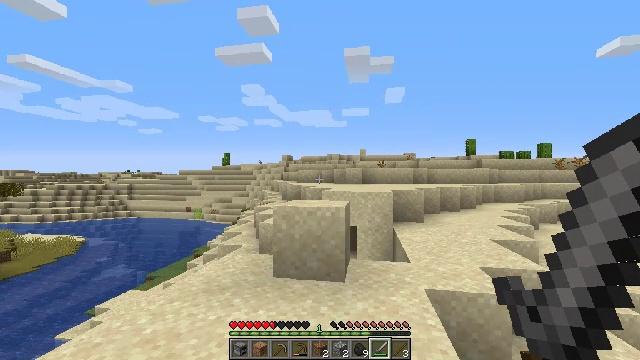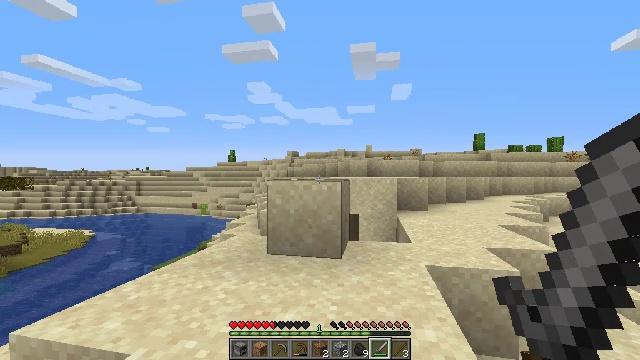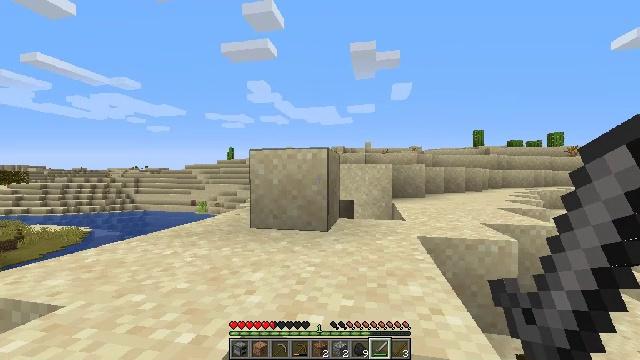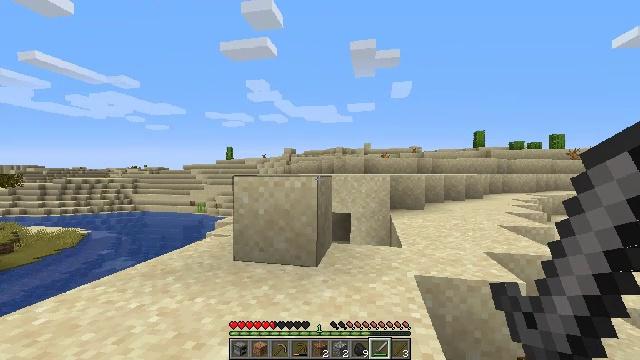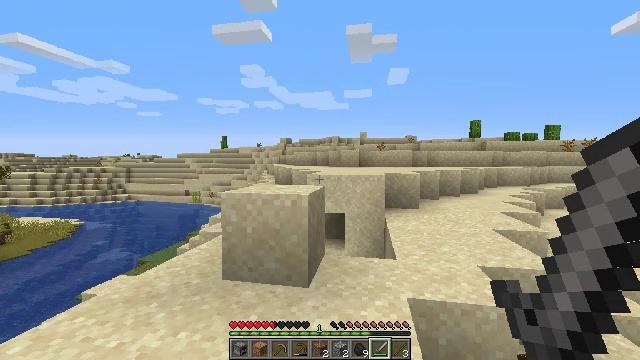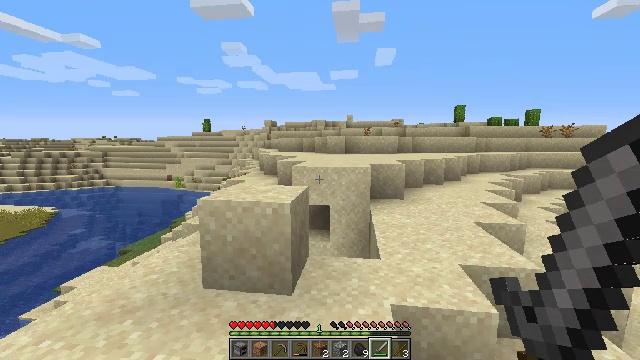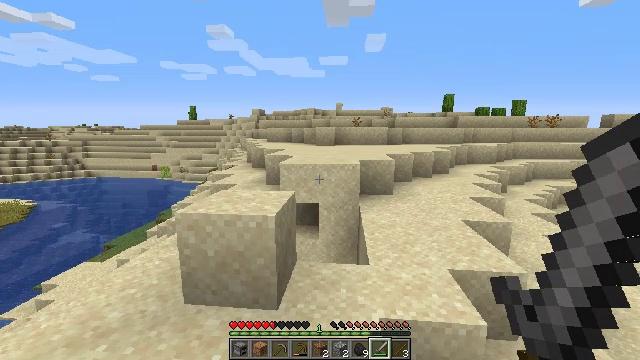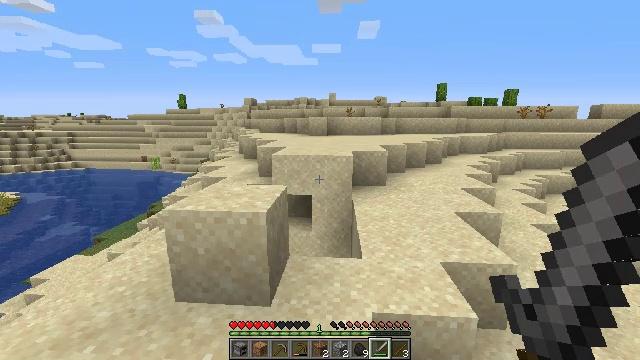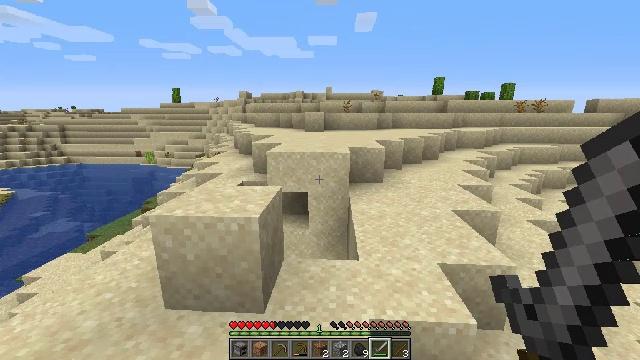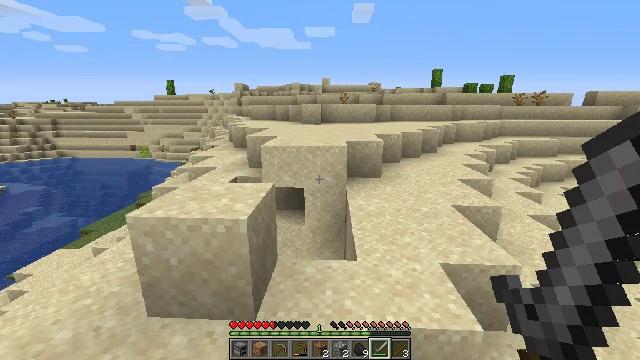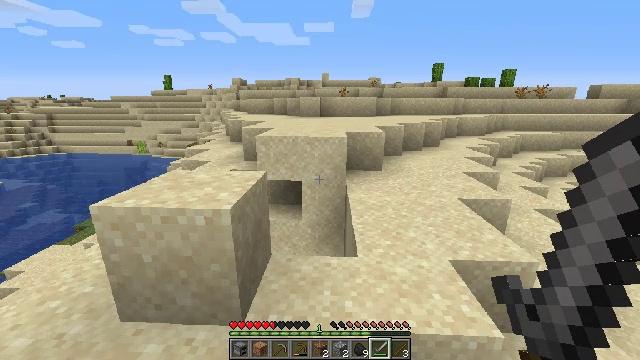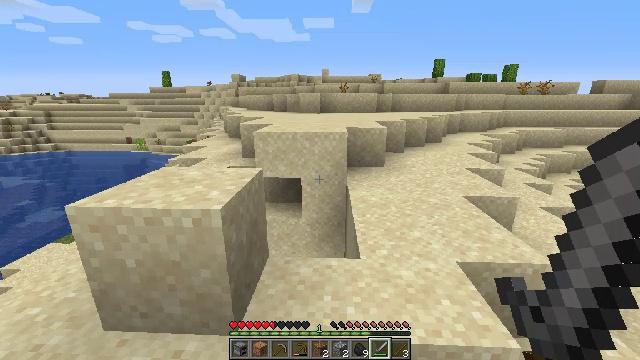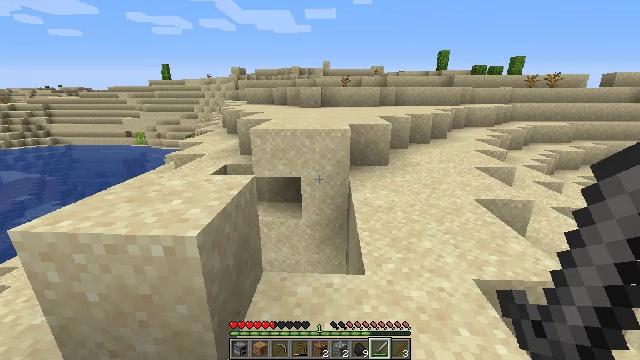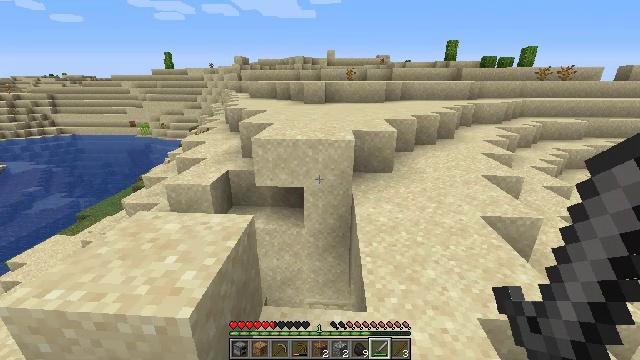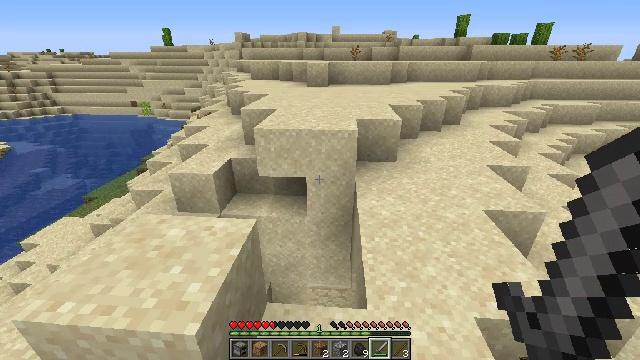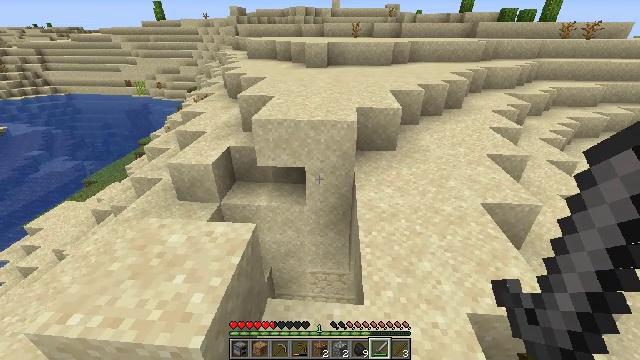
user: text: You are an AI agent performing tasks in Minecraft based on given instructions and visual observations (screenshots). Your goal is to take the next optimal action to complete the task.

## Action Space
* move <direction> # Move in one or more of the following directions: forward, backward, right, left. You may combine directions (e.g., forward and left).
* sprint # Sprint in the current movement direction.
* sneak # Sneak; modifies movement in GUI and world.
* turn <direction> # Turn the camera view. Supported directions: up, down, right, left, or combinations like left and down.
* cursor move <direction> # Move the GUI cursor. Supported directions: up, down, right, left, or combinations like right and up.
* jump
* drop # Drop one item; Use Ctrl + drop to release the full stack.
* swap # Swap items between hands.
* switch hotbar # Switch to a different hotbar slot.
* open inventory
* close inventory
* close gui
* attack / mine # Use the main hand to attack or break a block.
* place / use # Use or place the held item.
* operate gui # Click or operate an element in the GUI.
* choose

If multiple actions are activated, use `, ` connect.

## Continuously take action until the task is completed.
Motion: motion action
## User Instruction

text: Harvest the dead bush.
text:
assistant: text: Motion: move forward and move right, turn left, jump
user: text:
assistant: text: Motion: move forward and move right, jump
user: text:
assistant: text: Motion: move forward and move right, jump
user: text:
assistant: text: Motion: move forward and move right, turn down, jump
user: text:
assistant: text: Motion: move forward and move right, turn right and down, jump
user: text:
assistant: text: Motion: move forward and move right, turn right and down, jump
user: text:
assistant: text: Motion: move forward and move right, turn right and down, jump
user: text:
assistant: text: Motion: move forward and move right, turn down, jump
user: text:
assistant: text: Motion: move forward and move right, turn down, jump
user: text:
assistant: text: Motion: move forward and move right, jump
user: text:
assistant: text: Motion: move forward and move right, jump
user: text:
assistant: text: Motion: move forward and move right, turn down, jump
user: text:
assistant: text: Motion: move forward and move right, turn down, jump
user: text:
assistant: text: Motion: move forward and move right, turn down, jump
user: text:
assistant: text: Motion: move forward and move right, turn down, jump
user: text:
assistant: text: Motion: move forward and move right, turn right and down, jump
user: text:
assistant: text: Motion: move forward and move right, turn right and down, jump
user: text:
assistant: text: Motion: move forward and move right, turn right, jump
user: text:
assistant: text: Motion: move forward and move right, turn right, jump
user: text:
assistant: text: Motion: move forward and move right, jump
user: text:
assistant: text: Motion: move forward and move right, jump
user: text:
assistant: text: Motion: move forward and move right, jump
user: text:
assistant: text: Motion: move forward and move right, jump
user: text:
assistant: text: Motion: move forward and move right, jump
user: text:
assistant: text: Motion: move forward and move right, turn down, jump
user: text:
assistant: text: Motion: move forward and move right, turn left and down, jump
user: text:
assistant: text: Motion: move forward and move right, turn left and down, jump
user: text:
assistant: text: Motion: move forward and move right, turn left and down, jump
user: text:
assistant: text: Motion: move right, turn left and down
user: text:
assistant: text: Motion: turn left and down